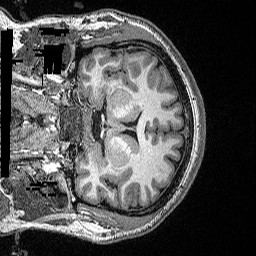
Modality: T1w
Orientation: coronal
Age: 22
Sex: male
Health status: ill
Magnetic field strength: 3 T
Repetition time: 2.53 s
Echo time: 0.00331 s